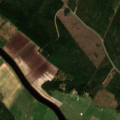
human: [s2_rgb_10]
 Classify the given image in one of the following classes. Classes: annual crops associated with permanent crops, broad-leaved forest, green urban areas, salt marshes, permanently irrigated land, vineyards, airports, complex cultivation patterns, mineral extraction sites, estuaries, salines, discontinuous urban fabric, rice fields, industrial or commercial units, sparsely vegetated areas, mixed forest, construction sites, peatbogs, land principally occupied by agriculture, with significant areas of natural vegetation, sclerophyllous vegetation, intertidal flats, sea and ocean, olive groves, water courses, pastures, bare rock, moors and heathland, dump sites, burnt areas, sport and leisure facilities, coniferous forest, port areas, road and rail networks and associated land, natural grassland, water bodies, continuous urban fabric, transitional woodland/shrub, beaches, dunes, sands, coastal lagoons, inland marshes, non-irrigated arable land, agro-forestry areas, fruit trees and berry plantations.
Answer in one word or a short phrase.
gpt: non-irrigated arable land, land principally occupied by agriculture, with significant areas of natural vegetation, coniferous forest, mixed forest